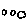
Label: circle